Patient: sex M, age 42
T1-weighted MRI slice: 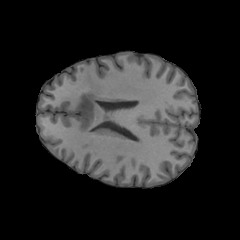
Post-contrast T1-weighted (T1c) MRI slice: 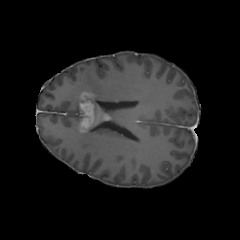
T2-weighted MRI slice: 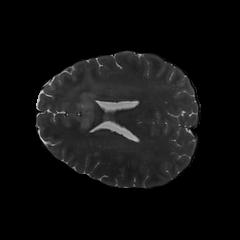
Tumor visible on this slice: yes
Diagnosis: Glioblastoma, IDH-wildtype
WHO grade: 4